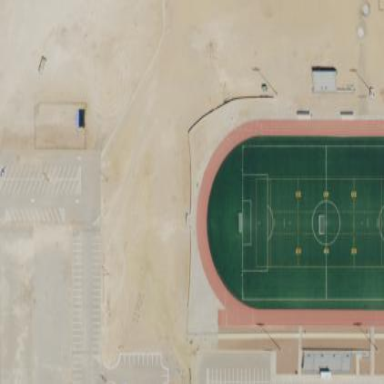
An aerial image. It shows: Artificial turf soccer pitch for leisure land.